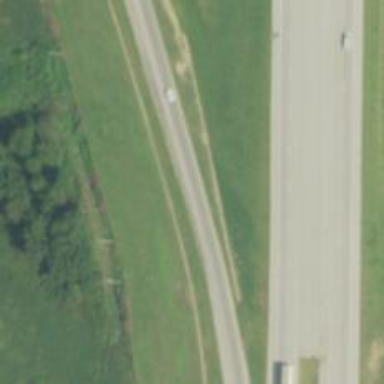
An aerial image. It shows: Trunk link highway.